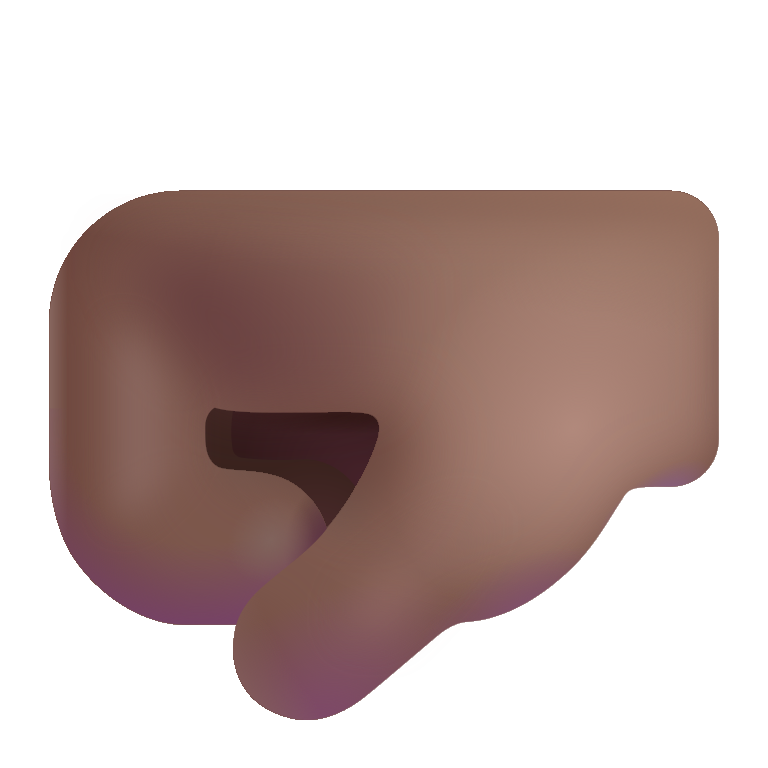
left facing fist color  dark